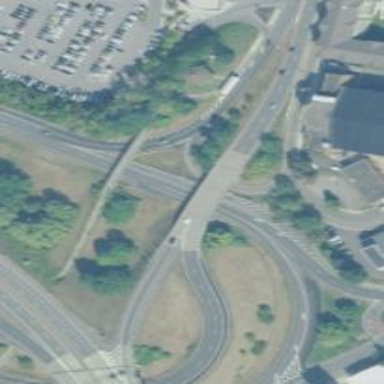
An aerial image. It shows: Bridge over primary link highway.